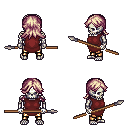
a pixel art fantasy rpg character, male body template, skeleton, maroon tunic, gold greaves, white blonde loose hair, spear, four views (front, back, left, right), 2x2 character sprite sheet, small pixel art, hard edges, no anti-aliasing